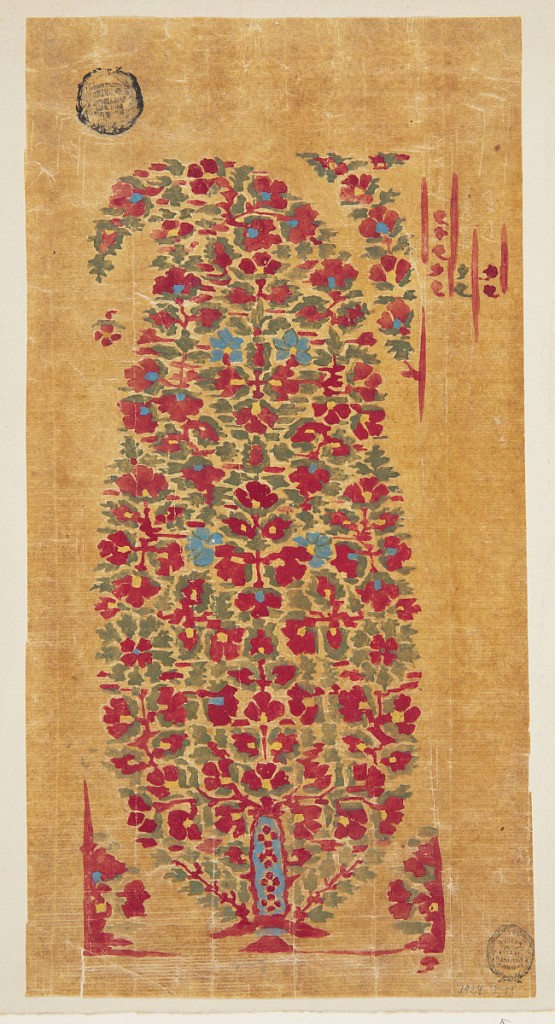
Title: Design for Woven Shawl with Paisley Motif
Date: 1825–50
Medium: Brush and gouache on brown oiled translucent paper
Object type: Drawing
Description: A paisley motif, also referred to as a Persian cone, is formed by multiple flowers and green leaves grouped closely together. Although the flowers are mostly red with yellow centers, some are blue (also with yellow centers). A floral framing motif is at the bottom, and a garland is positioned beside the motif on the upper right. Red vertical stripes, with what appears to be parts of flower blossoms and leaves between them, appear to the right of the garland.